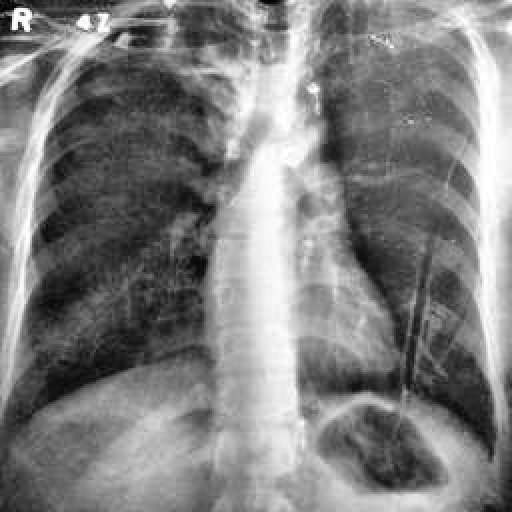
Finding: TUBERCULOSIS